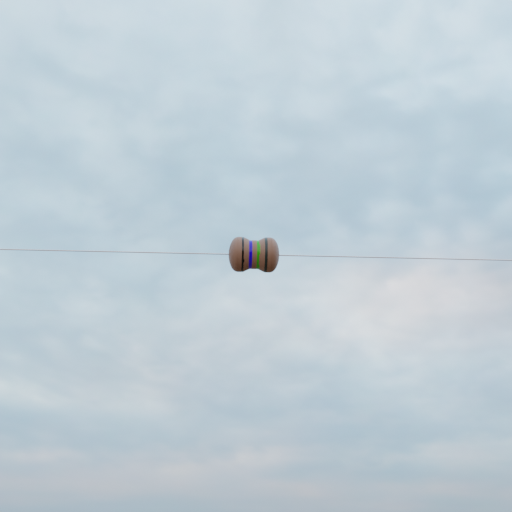
Resistor colour bands (in order): black, blue, green, black